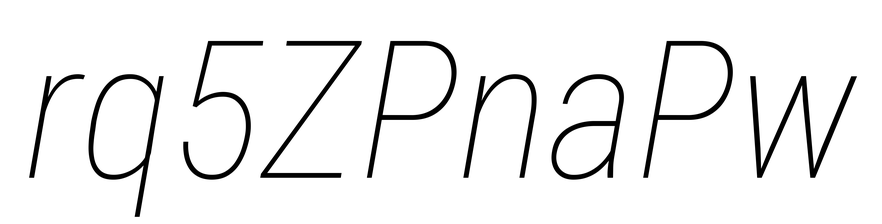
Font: Roboto-Italic_Condensed_Thin_Italic